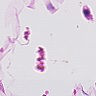
Metastatic tissue present: no